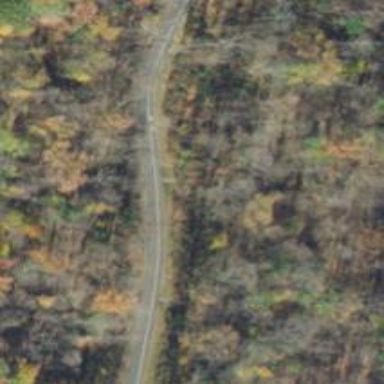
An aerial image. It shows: Asphalt driveway designated as service road. This road allows access for bicycles.